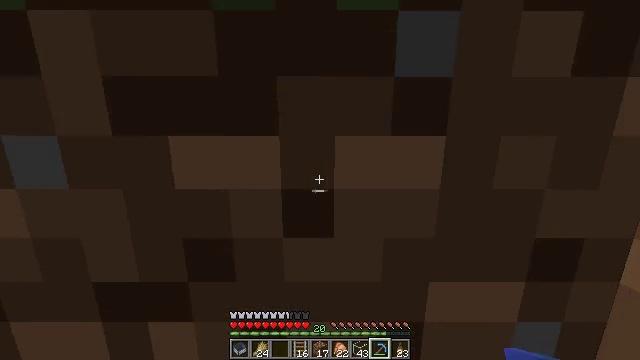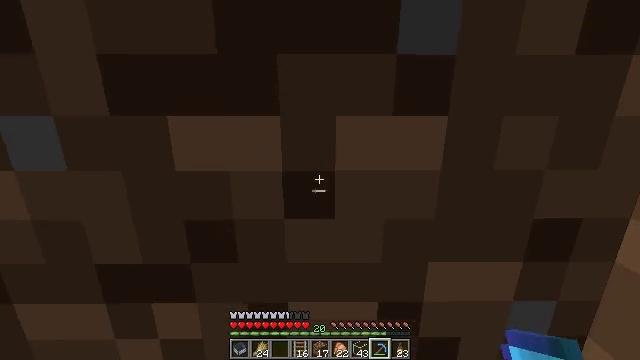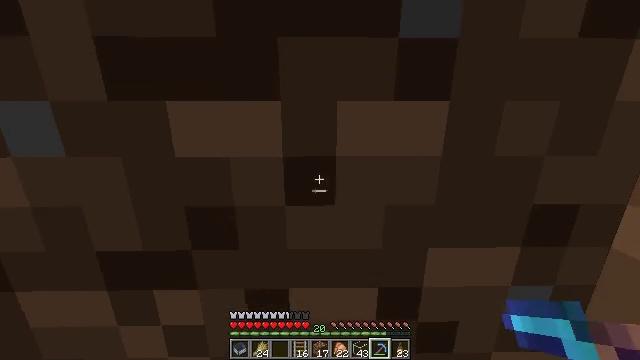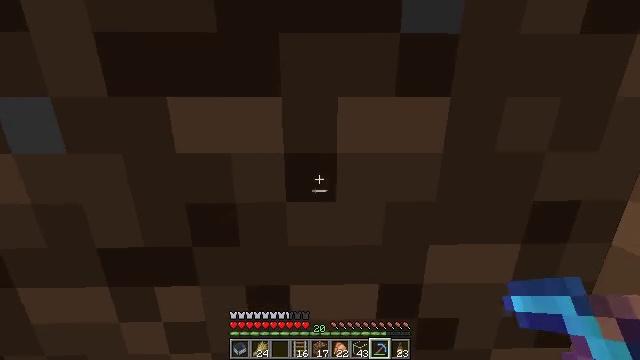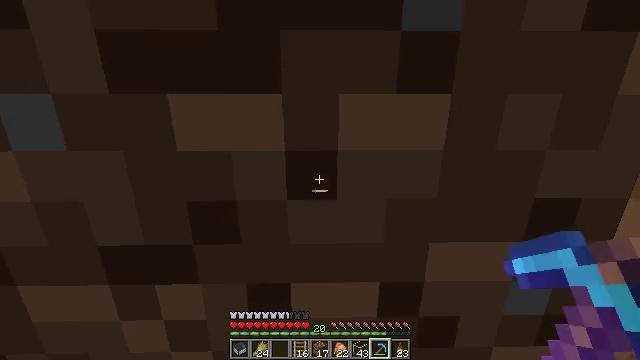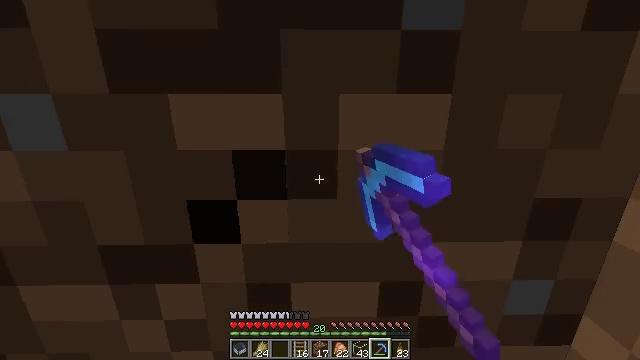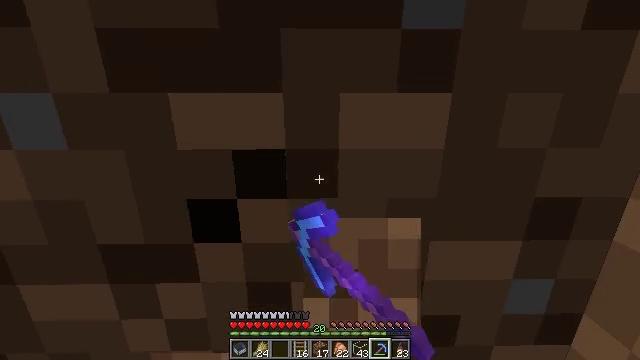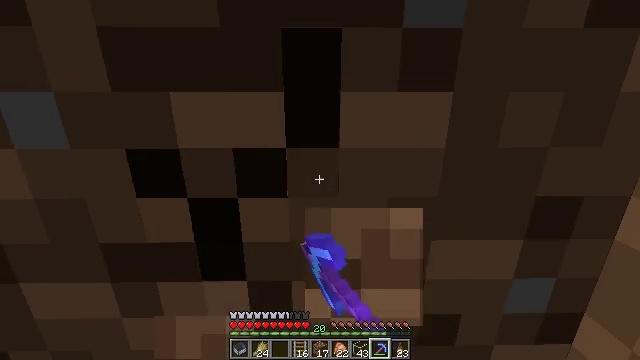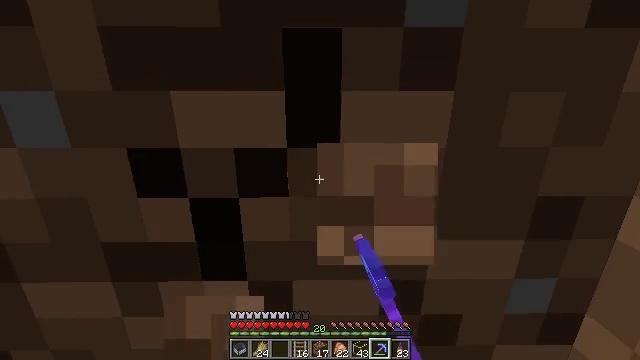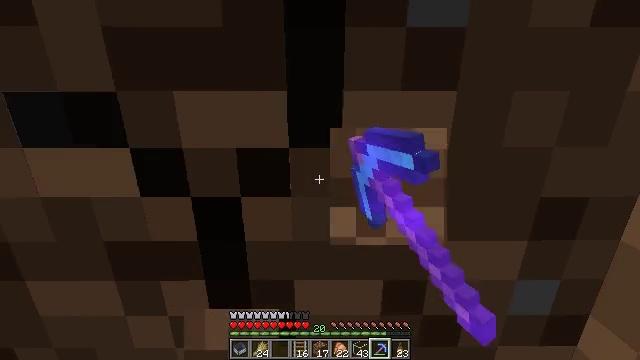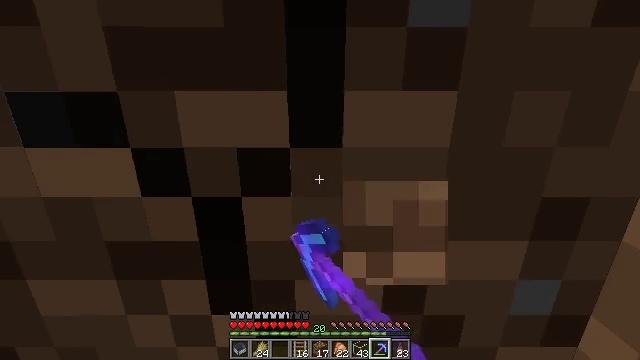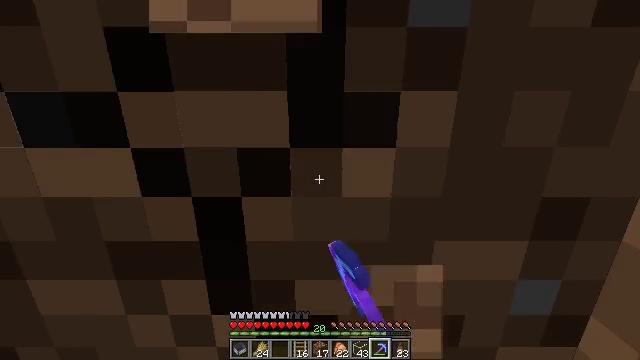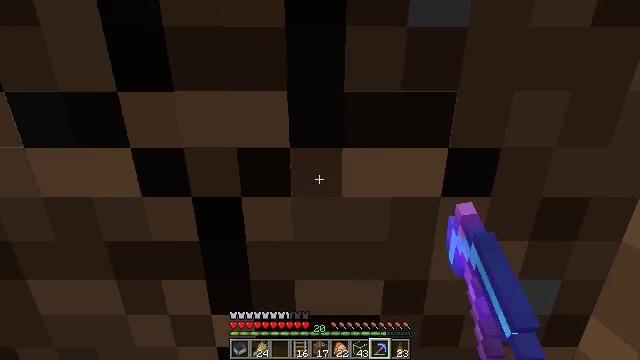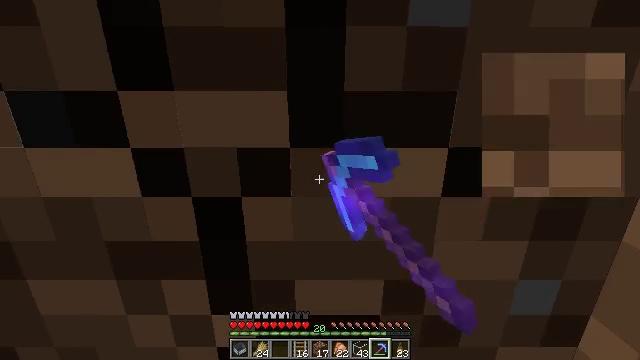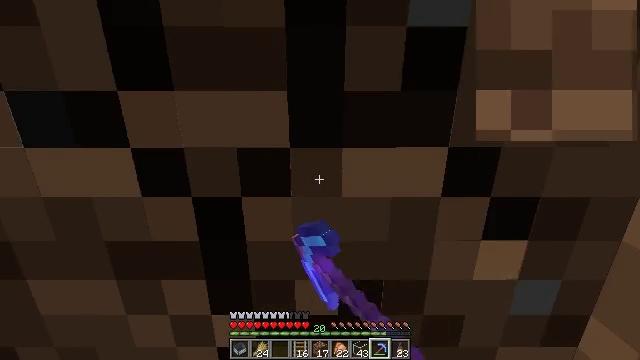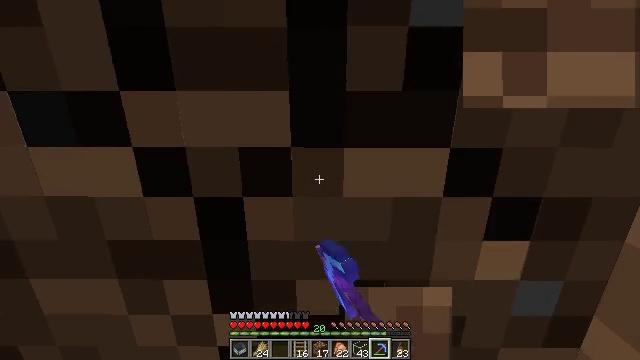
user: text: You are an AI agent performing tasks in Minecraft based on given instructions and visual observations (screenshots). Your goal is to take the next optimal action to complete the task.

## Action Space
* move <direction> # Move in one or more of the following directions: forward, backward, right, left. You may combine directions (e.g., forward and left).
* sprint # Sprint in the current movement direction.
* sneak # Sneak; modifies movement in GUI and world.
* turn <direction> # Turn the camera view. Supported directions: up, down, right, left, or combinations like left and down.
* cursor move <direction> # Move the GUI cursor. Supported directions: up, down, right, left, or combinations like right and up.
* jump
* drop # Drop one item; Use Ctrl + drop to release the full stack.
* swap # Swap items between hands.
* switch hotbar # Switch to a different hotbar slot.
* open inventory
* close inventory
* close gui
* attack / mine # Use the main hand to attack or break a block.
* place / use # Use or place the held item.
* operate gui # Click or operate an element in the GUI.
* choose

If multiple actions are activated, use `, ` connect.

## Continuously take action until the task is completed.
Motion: motion action
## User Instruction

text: Mine grass block from the ground.
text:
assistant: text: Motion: turn down
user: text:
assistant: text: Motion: turn down
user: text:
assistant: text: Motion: no_op
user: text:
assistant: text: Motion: attack / mine
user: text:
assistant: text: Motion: attack / mine
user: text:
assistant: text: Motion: attack / mine
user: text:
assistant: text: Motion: attack / mine
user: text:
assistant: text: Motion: attack / mine
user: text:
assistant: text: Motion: attack / mine
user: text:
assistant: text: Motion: attack / mine
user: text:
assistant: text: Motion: attack / mine
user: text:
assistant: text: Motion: attack / mine
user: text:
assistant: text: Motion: attack / mine
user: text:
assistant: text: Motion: attack / mine
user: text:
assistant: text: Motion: attack / mine
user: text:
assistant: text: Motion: attack / mine
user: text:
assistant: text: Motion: attack / mine
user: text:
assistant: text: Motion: attack / mine
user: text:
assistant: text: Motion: attack / mine
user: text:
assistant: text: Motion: attack / mine
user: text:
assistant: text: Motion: attack / mine
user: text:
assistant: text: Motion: attack / mine
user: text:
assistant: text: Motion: attack / mine
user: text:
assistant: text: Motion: attack / mine
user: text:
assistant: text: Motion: attack / mine
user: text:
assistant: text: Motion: attack / mine
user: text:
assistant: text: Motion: attack / mine
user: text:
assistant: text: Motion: attack / mine
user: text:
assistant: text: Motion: move forward, attack / mine
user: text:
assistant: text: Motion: move forward